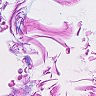
Metastatic tissue present: no